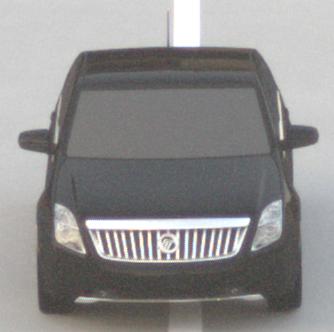
Make: Mercury
Model: Milan
Detailed model: -
Model produced from: 2009
Model produced until: 2010
Doors: 4
Color: black
Road condition: dry road
Daytime: sunrise or sunset
Contrast: low contrast